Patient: sex M, age 65
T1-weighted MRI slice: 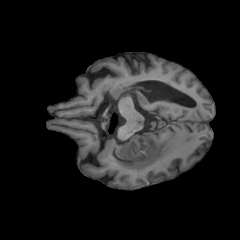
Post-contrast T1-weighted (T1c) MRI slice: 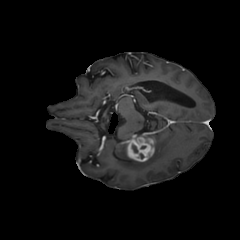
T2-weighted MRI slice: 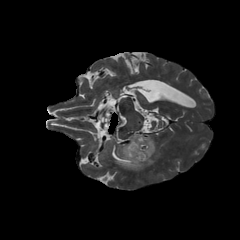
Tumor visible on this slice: yes
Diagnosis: Glioblastoma, IDH-wildtype
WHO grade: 4